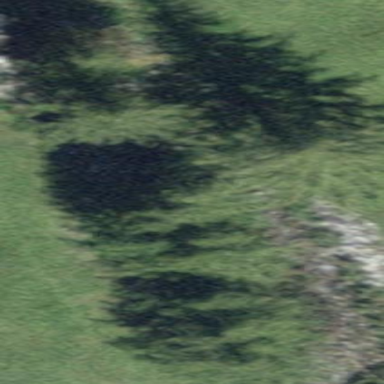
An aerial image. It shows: Forest area predominantly covered with needle-leaved trees.